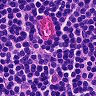
Metastatic tissue present: no